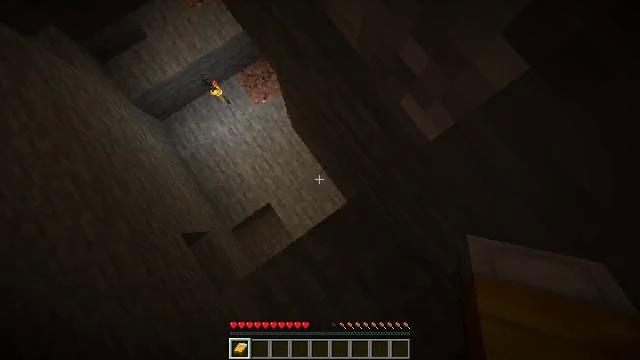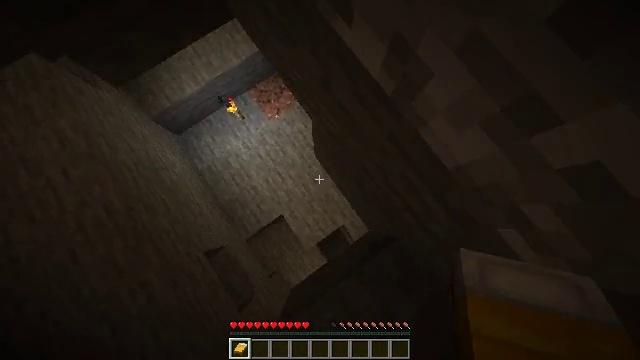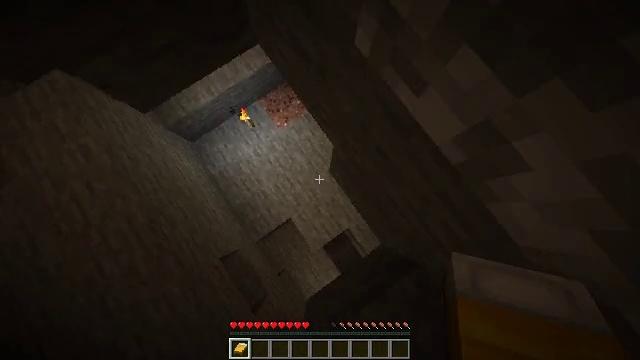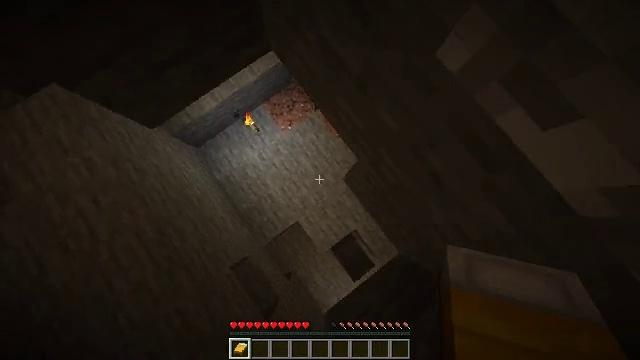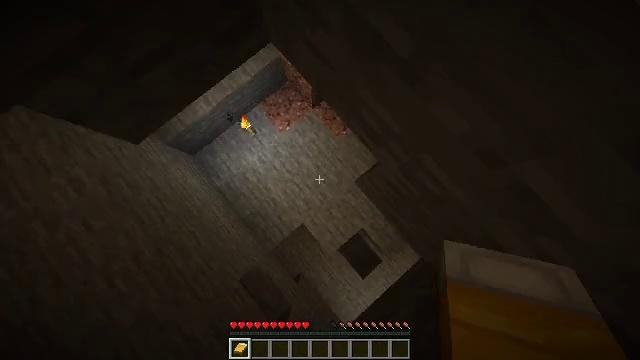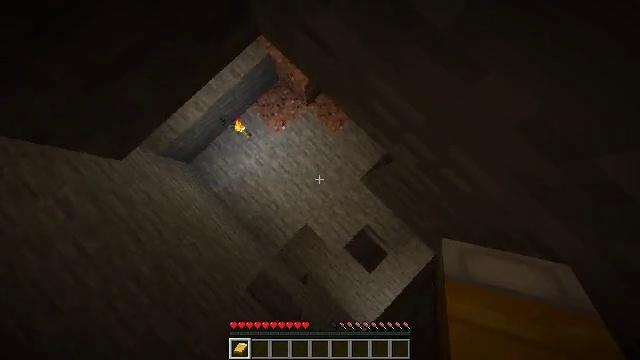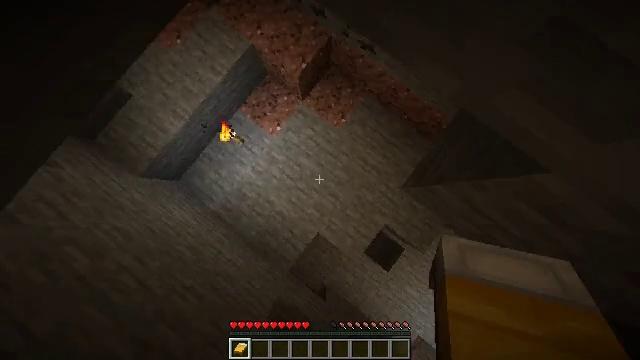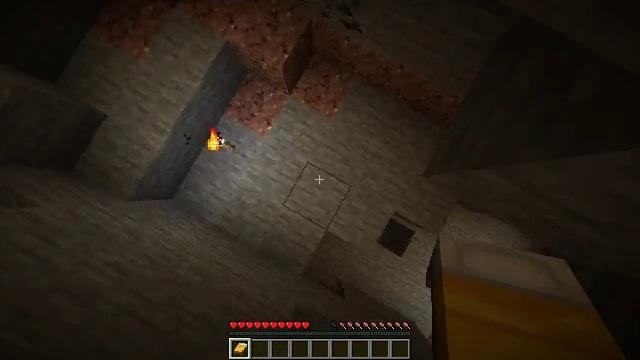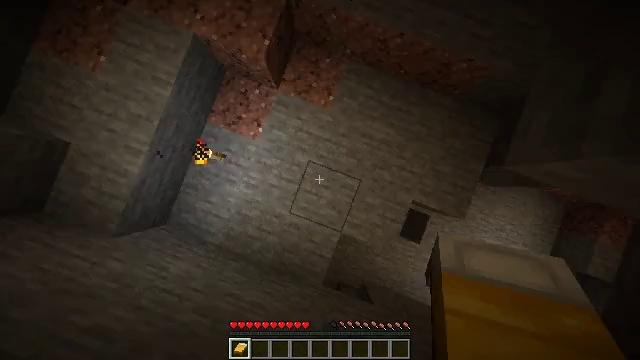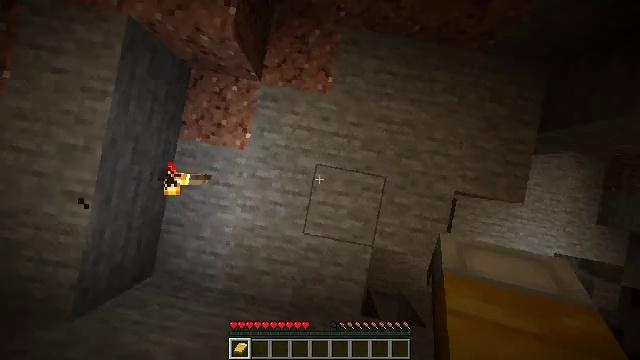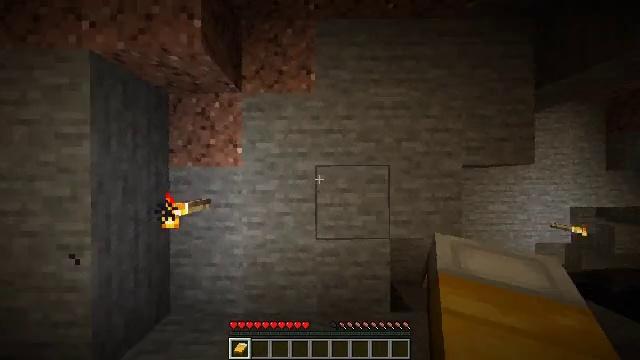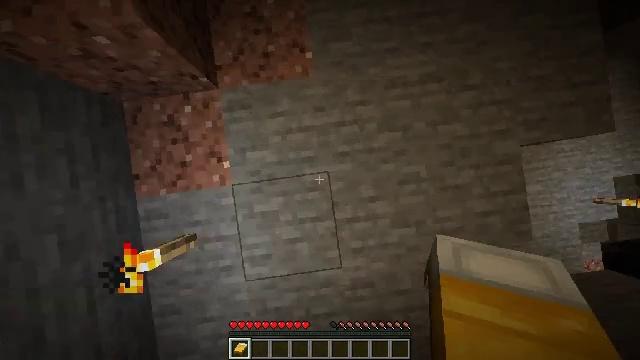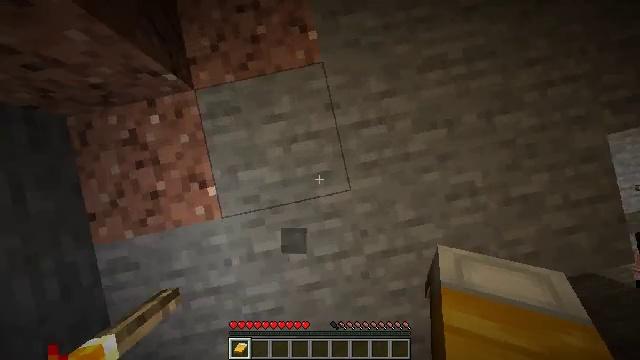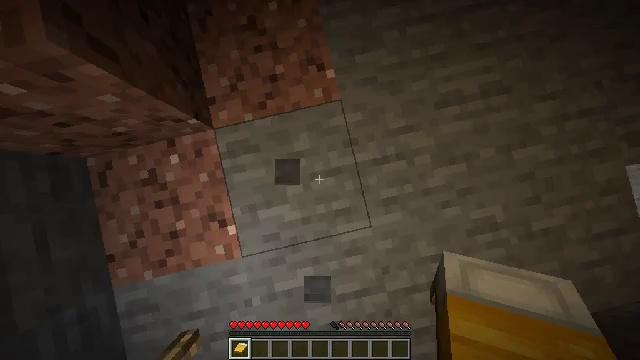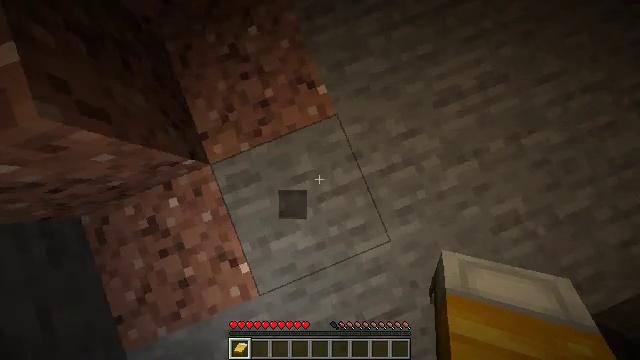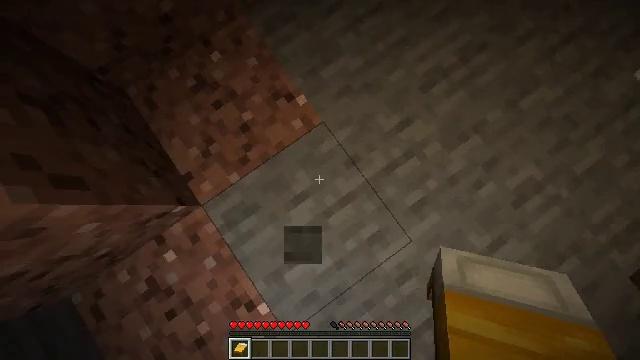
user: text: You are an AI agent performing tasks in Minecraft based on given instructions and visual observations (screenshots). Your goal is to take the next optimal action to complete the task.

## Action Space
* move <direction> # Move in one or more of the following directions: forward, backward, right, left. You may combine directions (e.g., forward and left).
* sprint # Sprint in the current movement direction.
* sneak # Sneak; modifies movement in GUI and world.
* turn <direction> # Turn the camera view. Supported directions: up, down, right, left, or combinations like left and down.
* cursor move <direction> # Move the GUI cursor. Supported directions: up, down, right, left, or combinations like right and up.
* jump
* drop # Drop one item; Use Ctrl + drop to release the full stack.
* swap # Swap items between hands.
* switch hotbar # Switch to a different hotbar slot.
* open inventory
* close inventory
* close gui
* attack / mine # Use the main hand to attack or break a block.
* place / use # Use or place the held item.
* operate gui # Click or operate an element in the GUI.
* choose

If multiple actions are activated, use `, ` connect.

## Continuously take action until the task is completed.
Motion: motion action
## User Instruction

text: Hunt mobs.
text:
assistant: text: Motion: move forward and move left, sprint
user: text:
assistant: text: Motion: move forward and move left, sprint
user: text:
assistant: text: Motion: move forward and move left, sprint, turn right
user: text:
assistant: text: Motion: move forward, sprint, turn right and down
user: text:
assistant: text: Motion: move forward, sprint, turn right
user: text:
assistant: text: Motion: move forward, sprint, turn right and down
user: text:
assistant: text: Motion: move forward, sprint, turn right and down
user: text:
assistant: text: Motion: move forward, sprint, turn right and down
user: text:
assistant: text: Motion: move forward, sprint, turn right and down
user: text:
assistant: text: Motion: move forward, sprint, turn right and down
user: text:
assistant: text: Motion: move forward, sprint, turn right and down
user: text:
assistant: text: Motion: move forward, turn right, use / place
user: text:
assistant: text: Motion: turn up, use / place
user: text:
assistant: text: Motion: turn right and up, use / place
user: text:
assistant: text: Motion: turn right and up
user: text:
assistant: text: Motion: turn right and up
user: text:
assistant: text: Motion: turn right and up
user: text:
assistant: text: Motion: turn right and up
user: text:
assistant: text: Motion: no_op
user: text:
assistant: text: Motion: no_op
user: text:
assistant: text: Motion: turn right
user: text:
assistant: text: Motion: turn right and up
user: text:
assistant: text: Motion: turn right and up
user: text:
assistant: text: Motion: move forward, turn right and up
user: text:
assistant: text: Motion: move forward, turn right and up
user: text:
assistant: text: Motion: move forward, sprint, turn left and up
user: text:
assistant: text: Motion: move forward, sprint
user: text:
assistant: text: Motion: move forward, sprint
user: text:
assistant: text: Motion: move forward, sprint
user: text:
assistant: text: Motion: move forward, sprint, turn up